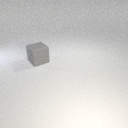
large gray rubber cube